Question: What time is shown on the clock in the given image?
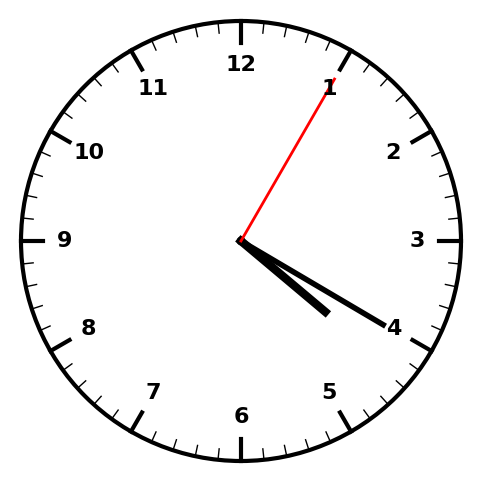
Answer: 04:20:05